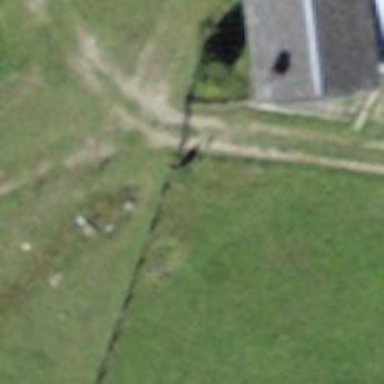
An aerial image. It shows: Wooden fence.